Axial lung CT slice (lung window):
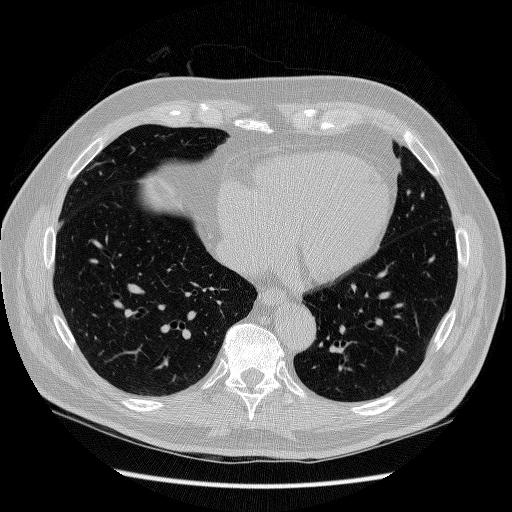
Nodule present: no